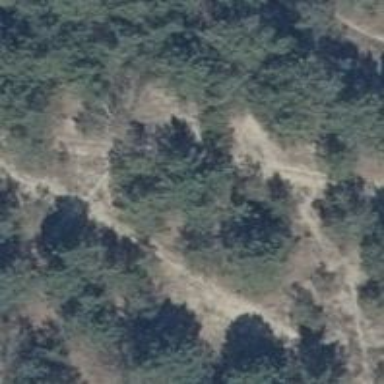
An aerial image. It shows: Sandy path with tracktype of grade5.